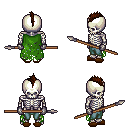
a pixel art fantasy rpg character, male body template, skeleton, green tattered cape, teal pants, brown mohawk hairstyle, metal gloves, brown slippers, spear, four views (front, back, left, right), 2x2 character sprite sheet, small pixel art, hard edges, no anti-aliasing